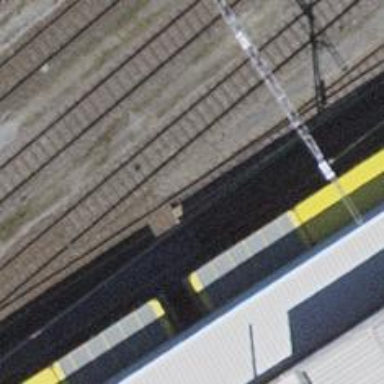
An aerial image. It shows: Railway switch.